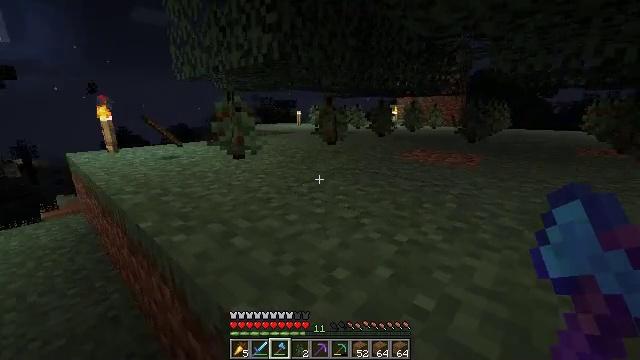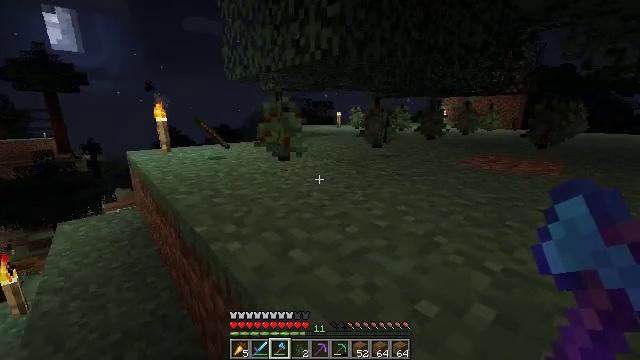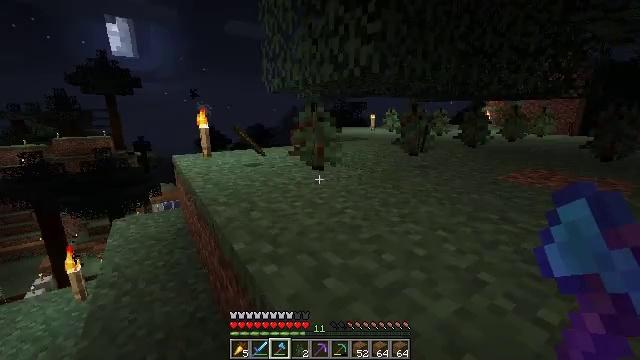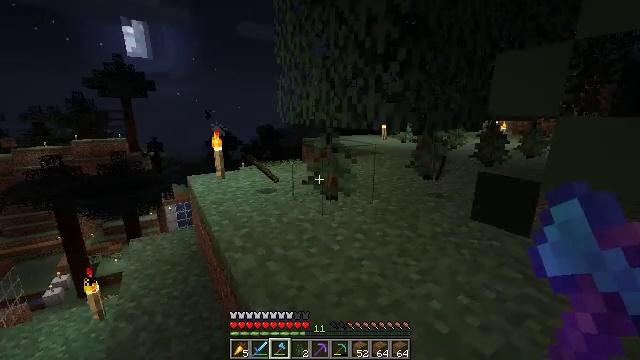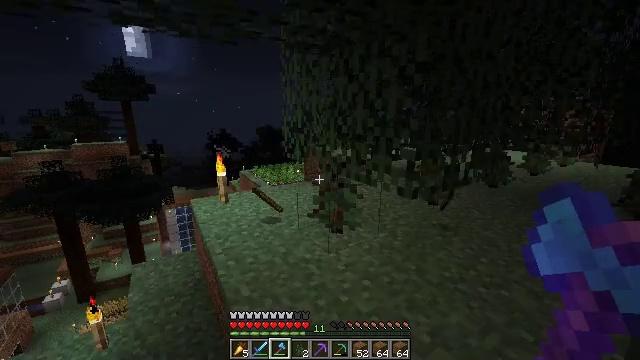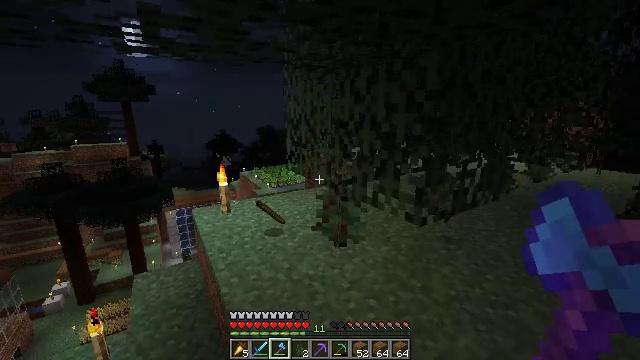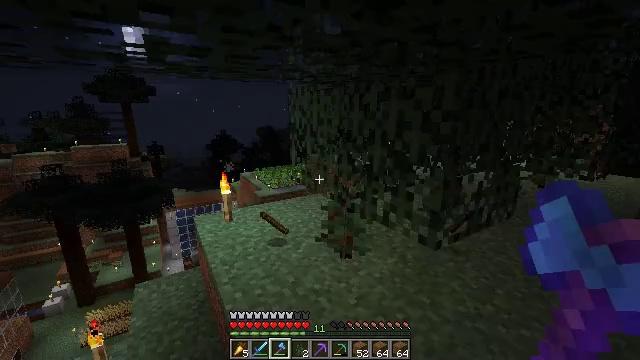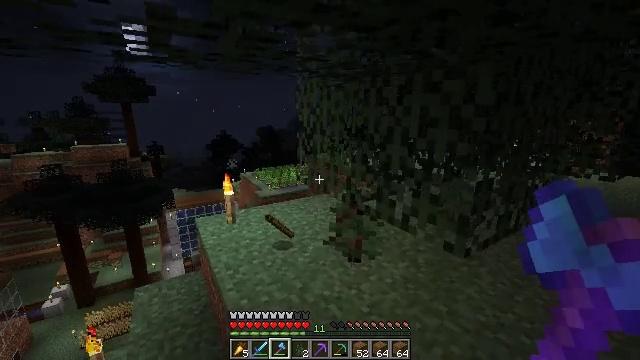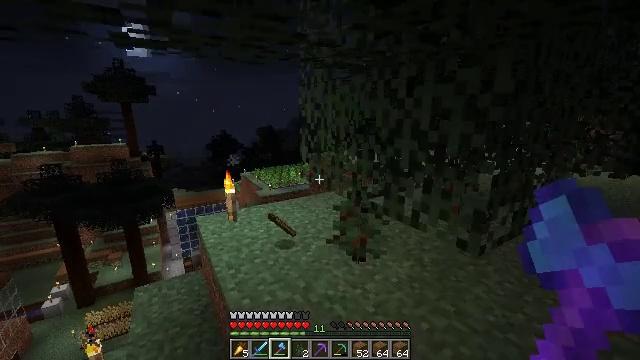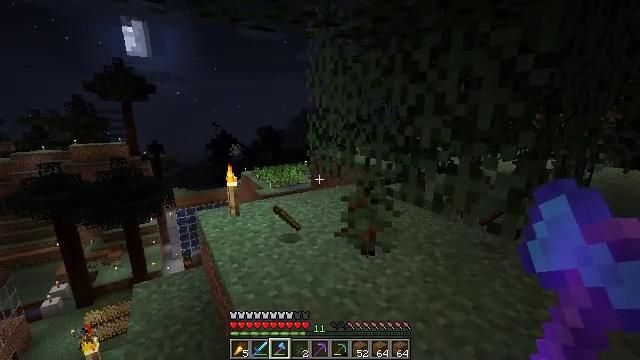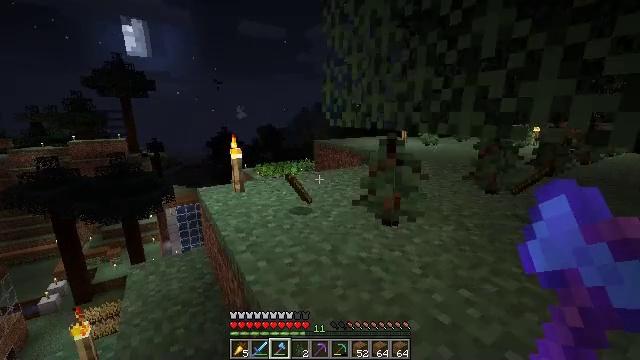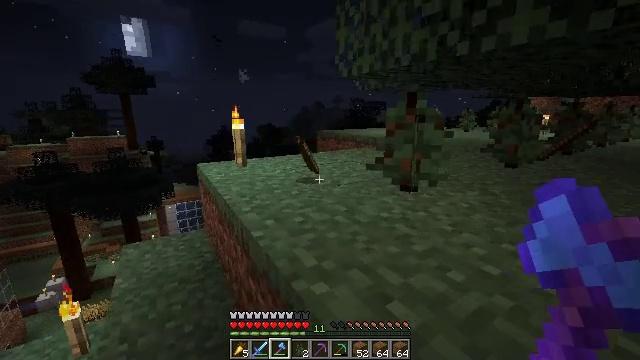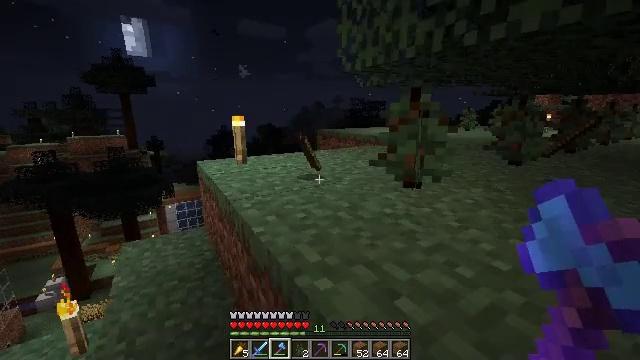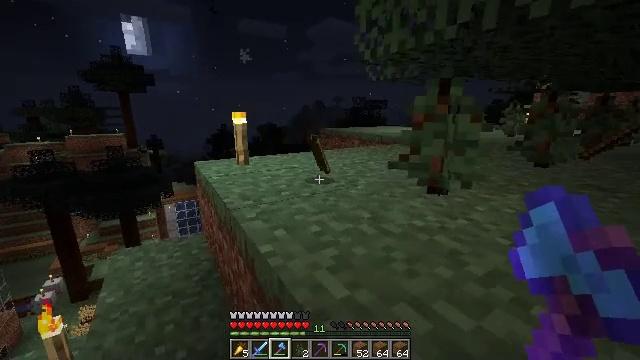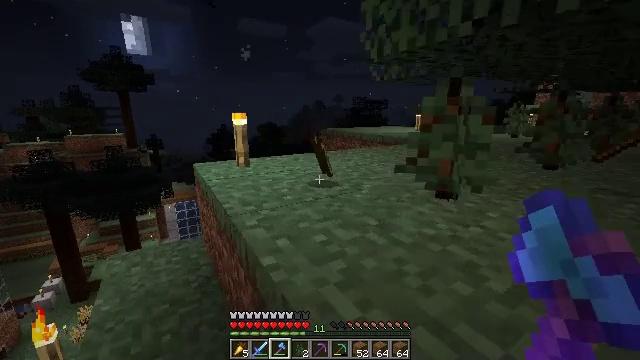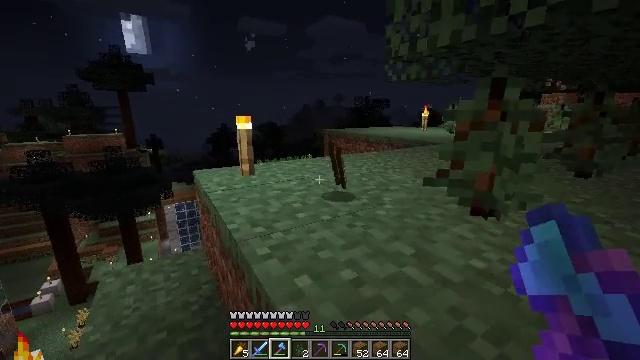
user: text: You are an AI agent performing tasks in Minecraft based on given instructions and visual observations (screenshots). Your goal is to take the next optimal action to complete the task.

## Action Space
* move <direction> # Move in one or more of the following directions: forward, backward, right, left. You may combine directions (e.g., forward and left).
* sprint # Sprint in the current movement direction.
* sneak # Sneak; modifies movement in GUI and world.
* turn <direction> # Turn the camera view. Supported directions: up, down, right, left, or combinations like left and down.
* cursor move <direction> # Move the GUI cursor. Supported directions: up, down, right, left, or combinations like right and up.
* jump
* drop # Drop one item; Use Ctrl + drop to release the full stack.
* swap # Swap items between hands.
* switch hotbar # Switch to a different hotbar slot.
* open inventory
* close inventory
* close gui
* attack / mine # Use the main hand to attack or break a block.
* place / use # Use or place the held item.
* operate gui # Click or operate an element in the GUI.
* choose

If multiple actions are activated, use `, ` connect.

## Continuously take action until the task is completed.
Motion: motion action
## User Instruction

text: Gather spruce leaves to collect foliage.
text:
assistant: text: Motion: move forward, turn left
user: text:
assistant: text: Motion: move forward, turn left, jump
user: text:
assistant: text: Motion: move forward, turn left, jump
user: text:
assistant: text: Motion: move forward, jump
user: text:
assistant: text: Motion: move forward and move left, jump
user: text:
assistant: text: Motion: move forward and move left, jump
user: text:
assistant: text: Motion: move forward and move left
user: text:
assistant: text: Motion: move forward and move left
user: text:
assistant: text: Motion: move forward and move left
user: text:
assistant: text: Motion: move forward and move left
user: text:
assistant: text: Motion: move forward
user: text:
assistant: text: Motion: move forward
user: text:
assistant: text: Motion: move forward
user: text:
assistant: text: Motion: move forward
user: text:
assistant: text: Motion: move forward
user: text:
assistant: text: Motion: move forward
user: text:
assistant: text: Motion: move forward
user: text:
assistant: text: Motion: move forward
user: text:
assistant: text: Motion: move forward
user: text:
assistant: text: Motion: move forward, turn right, jump
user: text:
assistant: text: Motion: move forward, turn right and down, jump
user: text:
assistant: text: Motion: move forward, turn right and down, jump
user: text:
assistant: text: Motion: move forward, turn right and down, jump
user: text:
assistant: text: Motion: move forward, turn right
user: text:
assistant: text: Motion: move forward
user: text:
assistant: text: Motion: move forward
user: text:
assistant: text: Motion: move forward
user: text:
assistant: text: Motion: move forward
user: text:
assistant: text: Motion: move forward
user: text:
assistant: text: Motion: move forward